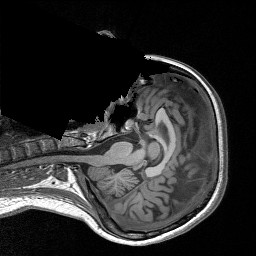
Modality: T1w
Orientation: axial